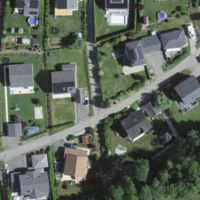
EUNIS habitat code: 25
Species observed at this site:
Stachys sylvatica